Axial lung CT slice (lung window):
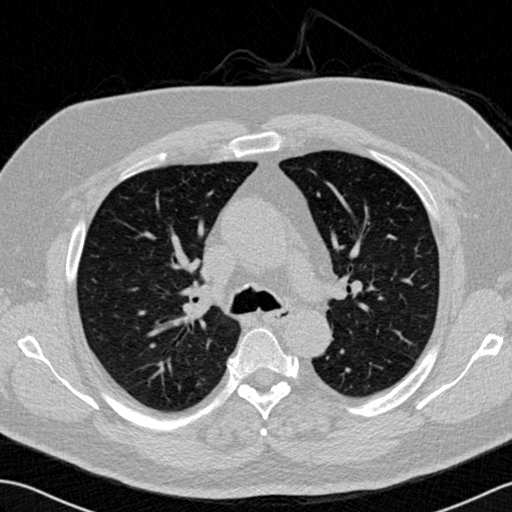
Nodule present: no